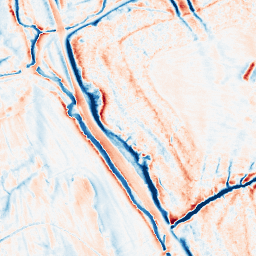
Category: classical
Decomposition family: gaussian_anisotropic
Decomposition parameters: sigma_x: 5
sigma_y: 2
Upsampling method: regularized
Upsampling parameters: scale: 2
lambda_reg: 0.001
Upsampling scale: 2